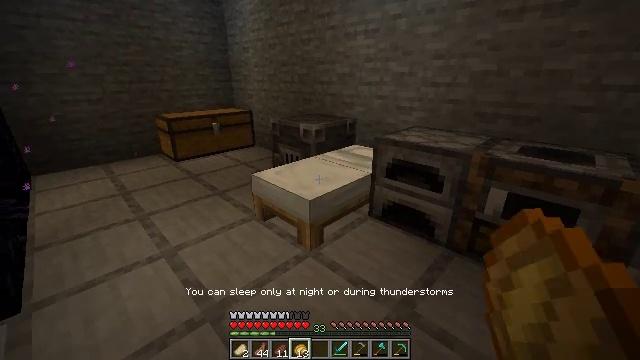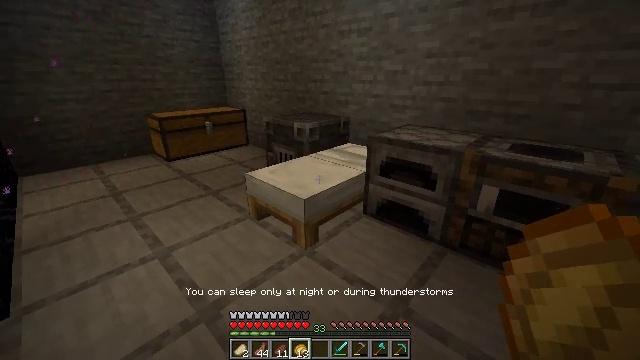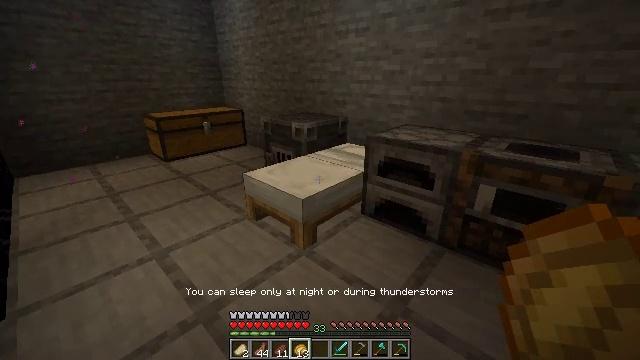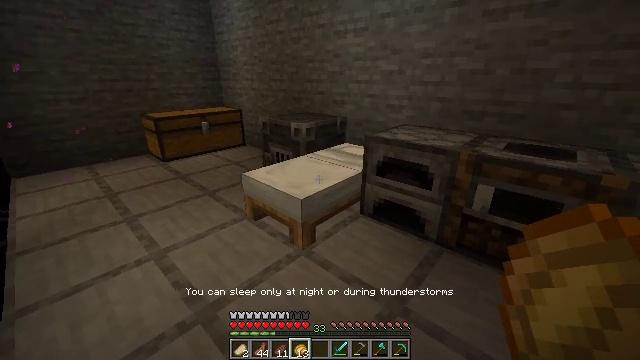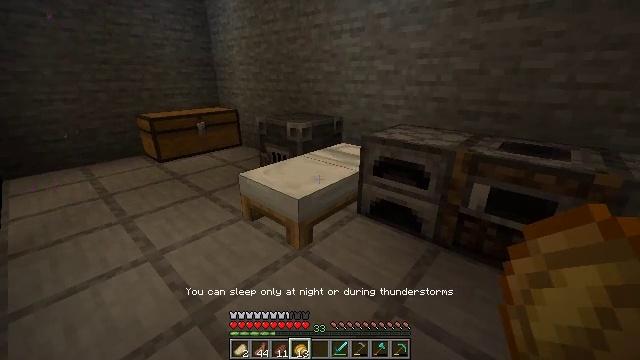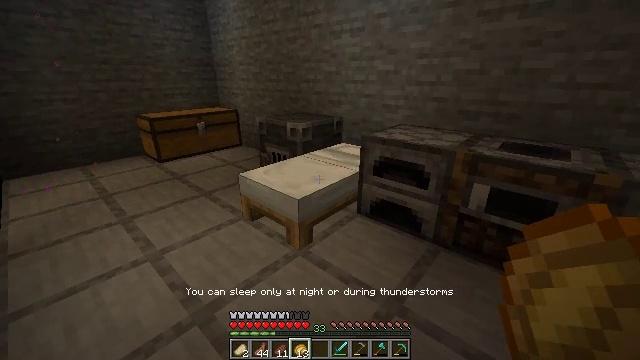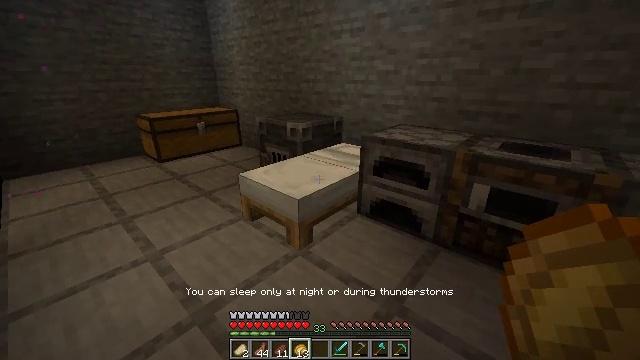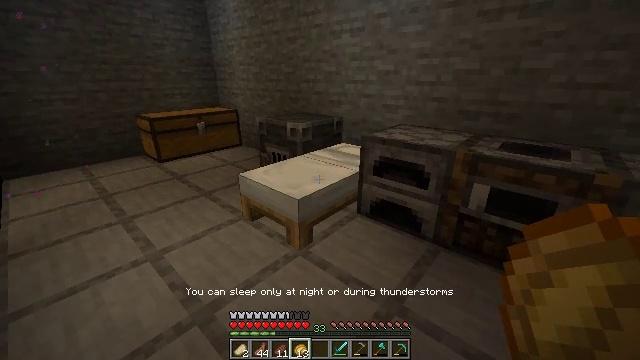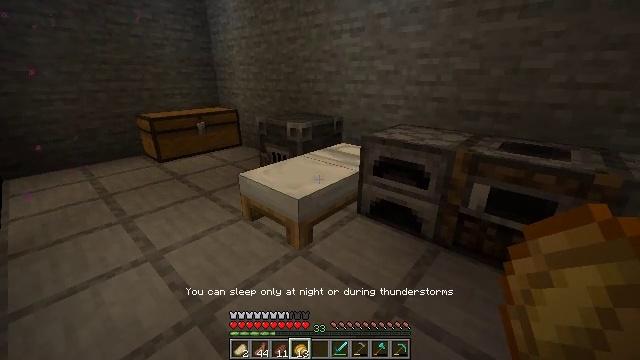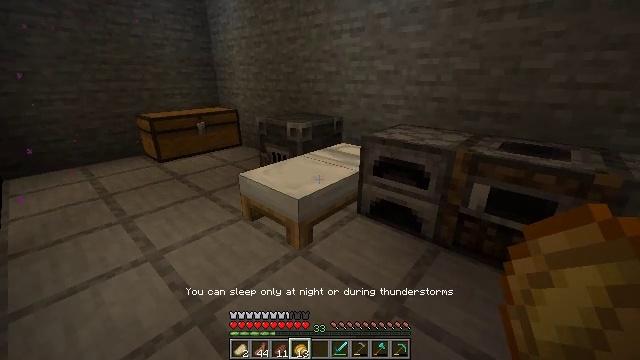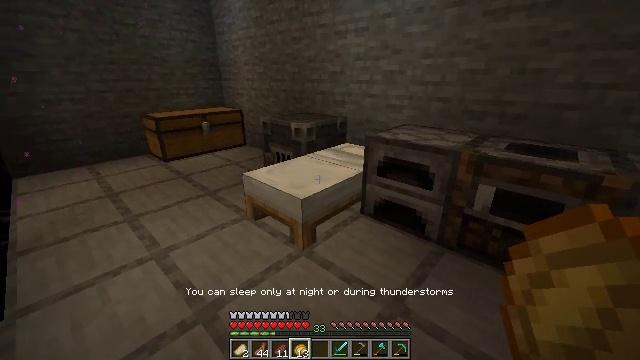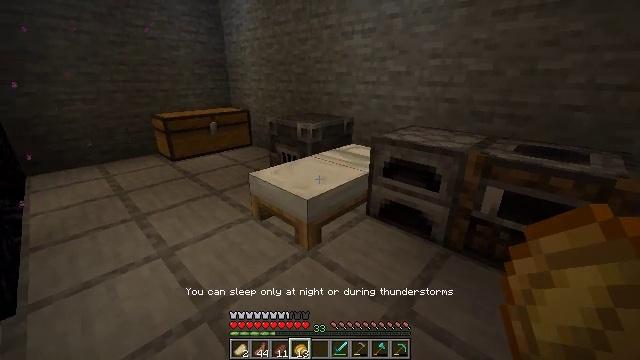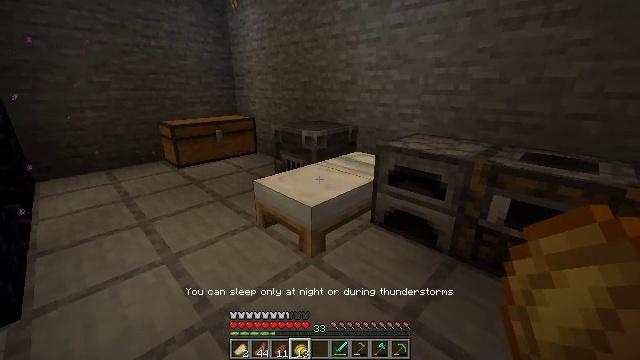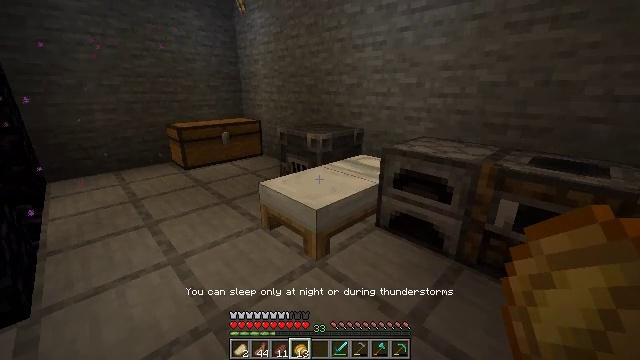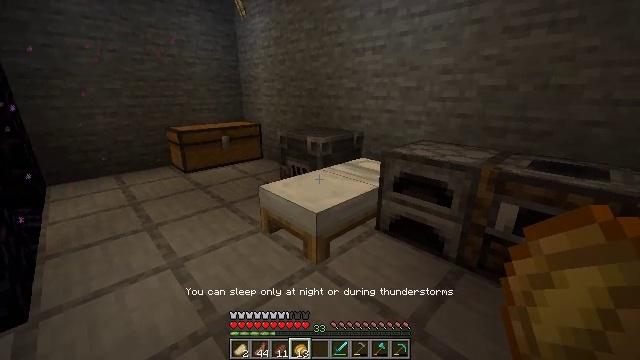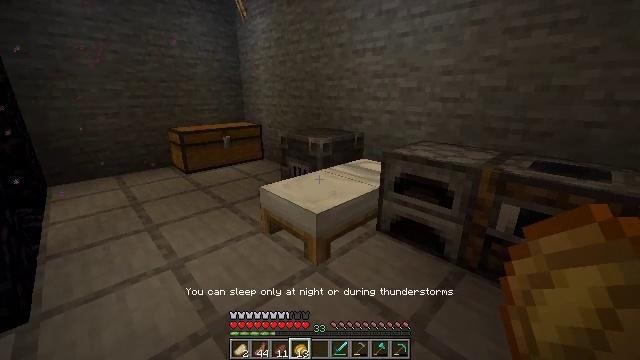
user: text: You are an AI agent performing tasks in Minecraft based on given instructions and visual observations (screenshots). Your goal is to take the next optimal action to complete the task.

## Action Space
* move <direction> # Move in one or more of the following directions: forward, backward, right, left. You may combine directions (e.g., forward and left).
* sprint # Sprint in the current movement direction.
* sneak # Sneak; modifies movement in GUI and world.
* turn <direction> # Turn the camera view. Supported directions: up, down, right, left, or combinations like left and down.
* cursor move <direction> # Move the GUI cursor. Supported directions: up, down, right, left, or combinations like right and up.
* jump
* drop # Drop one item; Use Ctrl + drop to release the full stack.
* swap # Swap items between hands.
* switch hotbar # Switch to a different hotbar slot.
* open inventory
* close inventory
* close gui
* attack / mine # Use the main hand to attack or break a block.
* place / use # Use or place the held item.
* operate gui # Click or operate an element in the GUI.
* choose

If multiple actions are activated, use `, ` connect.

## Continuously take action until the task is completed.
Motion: motion action
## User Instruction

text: Retrieve carrots by attacking the plant.
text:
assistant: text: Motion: turn right
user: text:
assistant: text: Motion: no_op
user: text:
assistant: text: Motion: no_op
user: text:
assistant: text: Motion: no_op
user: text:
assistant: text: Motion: no_op
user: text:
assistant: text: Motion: no_op
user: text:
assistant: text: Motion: no_op
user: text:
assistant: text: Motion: no_op
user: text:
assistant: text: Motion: no_op
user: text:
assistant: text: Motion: no_op
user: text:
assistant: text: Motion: turn left
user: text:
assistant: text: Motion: turn left and up
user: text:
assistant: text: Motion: turn left
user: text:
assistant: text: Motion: no_op
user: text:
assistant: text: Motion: no_op
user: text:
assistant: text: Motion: no_op
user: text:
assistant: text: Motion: no_op
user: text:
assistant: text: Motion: no_op
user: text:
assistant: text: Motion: no_op
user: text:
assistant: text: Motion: no_op
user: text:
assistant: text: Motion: no_op
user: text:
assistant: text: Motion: no_op
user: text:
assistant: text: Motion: no_op
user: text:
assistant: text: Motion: no_op
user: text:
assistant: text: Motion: no_op
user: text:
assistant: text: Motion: no_op
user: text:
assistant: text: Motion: no_op
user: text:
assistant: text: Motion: no_op
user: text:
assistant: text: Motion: no_op
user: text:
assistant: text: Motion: no_op